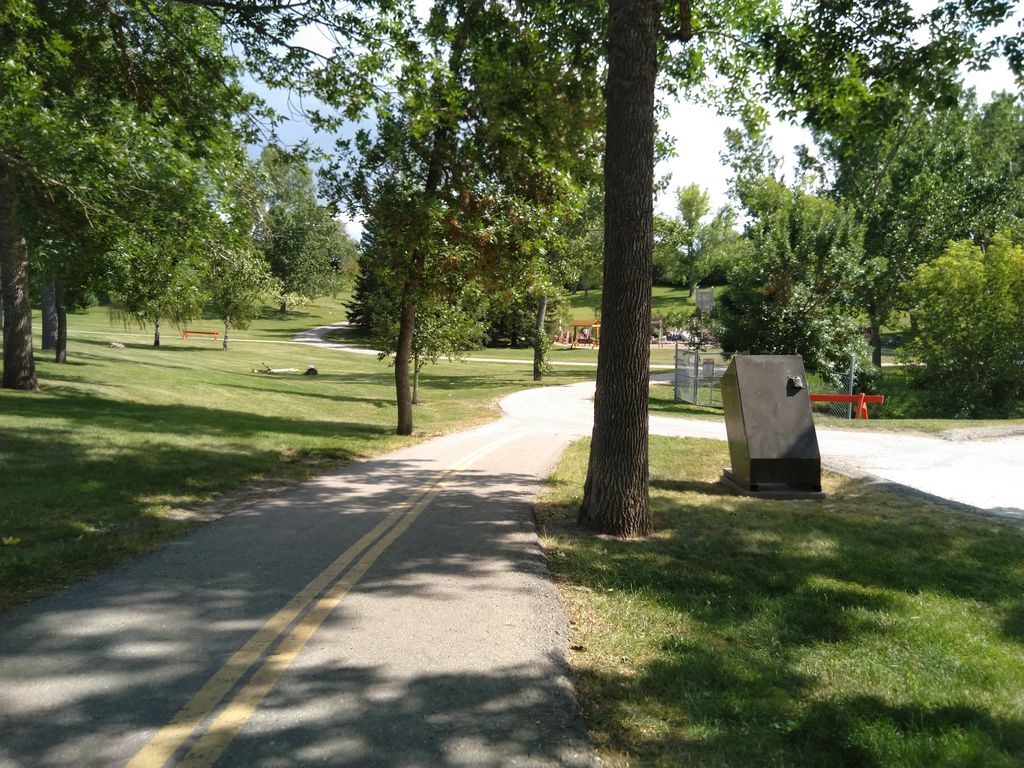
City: calgary